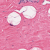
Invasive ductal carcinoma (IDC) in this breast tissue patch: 0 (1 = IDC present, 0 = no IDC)